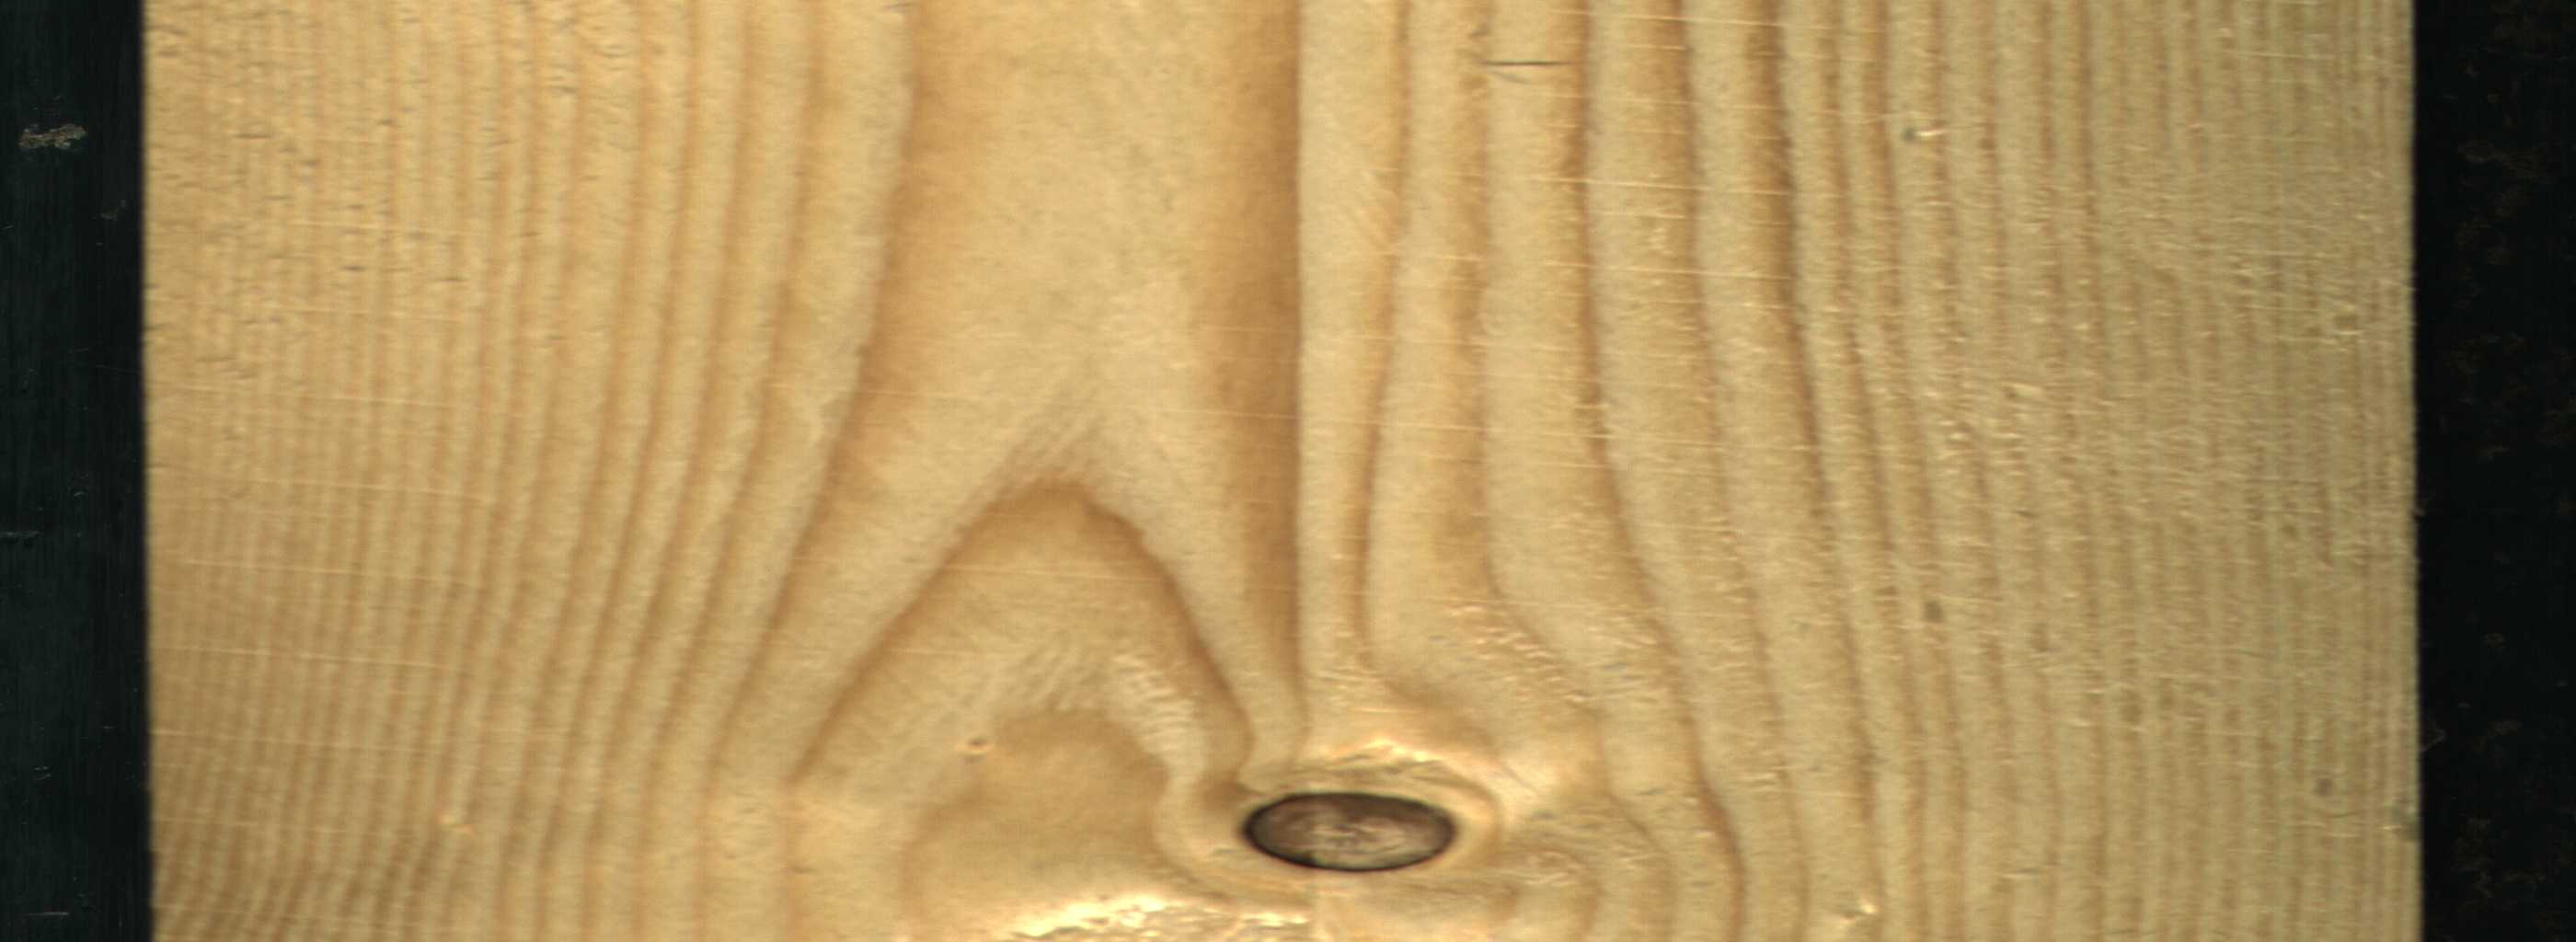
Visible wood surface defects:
Dead_Knot